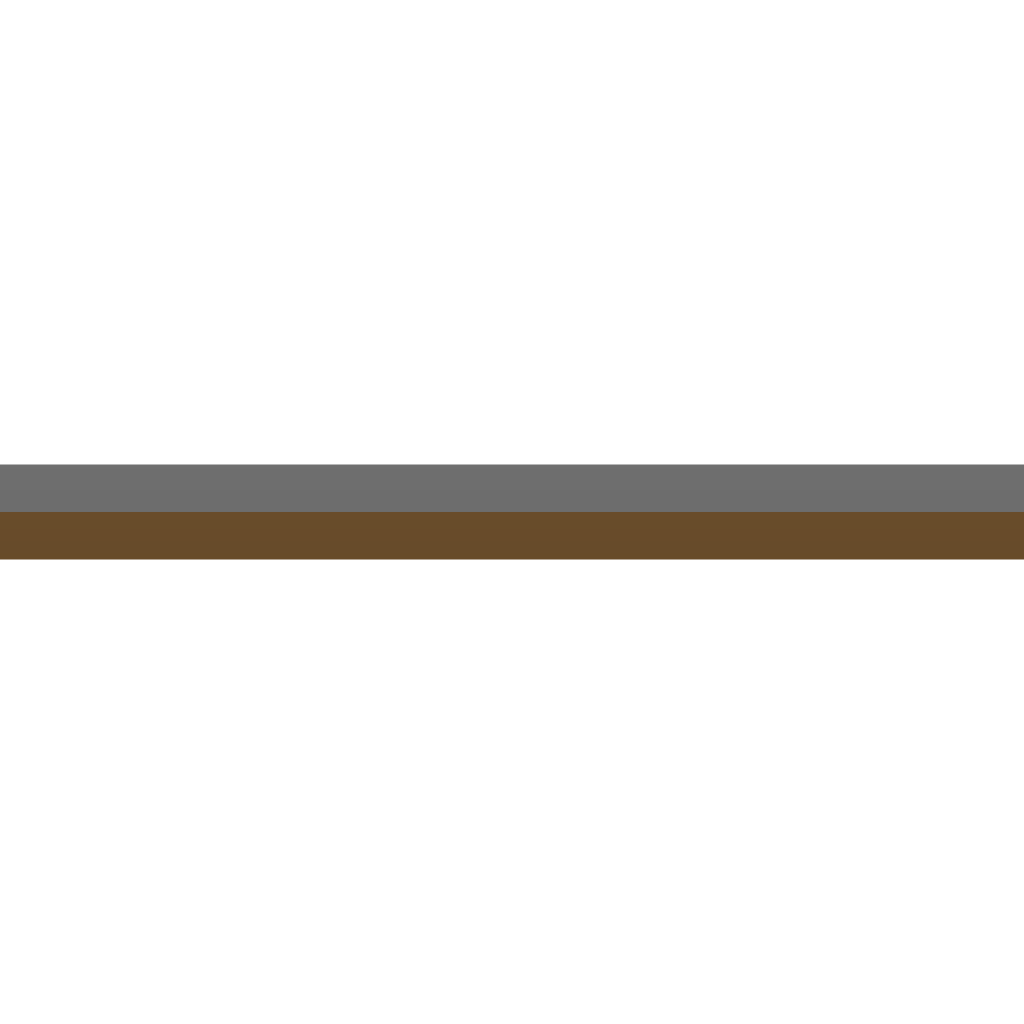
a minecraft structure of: Big House bad low quality